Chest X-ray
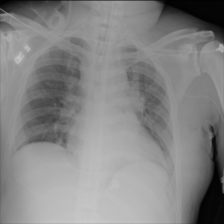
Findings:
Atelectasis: negative
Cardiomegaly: negative
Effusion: negative
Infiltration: positive
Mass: negative
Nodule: negative
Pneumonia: negative
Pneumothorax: negative
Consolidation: negative
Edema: negative
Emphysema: negative
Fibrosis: negative
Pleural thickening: negative
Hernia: negative